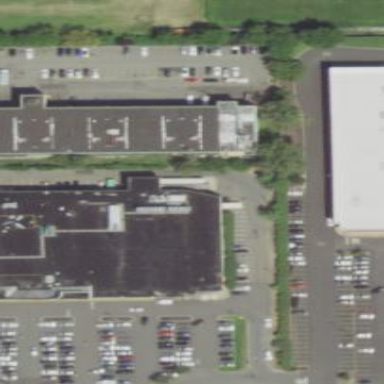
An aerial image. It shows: Supermarket located in building.